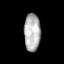
Tissue: lung
Cell type: Epithelial cells
Senescence score: 0.5549
Nuclear area (px): 606
Mean DAPI intensity: 178.246